Question: I have a dataframe extracted with Pandas for which one of the colums looks something like this:

What I want to do is to extract the numerical values (floats) in this column, which by itself I could do. The issue comes because I have some cells, like the cell 20 in the image, in which I have more than one number, so I would like to make an average of these values. I think that for that I would first need to recognize the different groups of numerical values in the string (each float number) and then extract them as floats to then operate with them. I don't know how to do this.
: I have found an solution to this using the re.findall command from regex. This is based on the answer of a question in this thread <URL>.
'''
for index,value in z.iteritems():
z[index]=statistics.mean([float(h) for h in re.findall(r'(?:\d{1,2}(?:\.\d*))',value)])
'''
Note that I haven't included match for integers, and only account for values up to 99, just due to the type of data that I have.
However, I get a warning with this approach, due to the loop (there is no warning when I do it only for one element of the series):
'SettingWithCopyWarning: A value is trying to be set on a copy of a slice from a DataFrame'
Although I don't see any issue happening with my data, is this warning important?
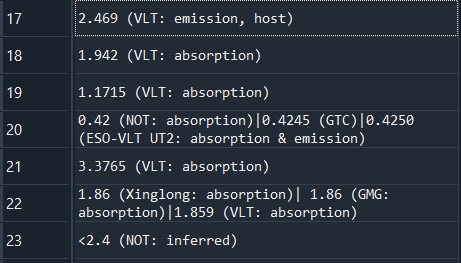
Answer: I have found a solution based on what I wrote previously in the of the original post:
It consists on using the 're.findall()' command with , as posted in this thread <URL>:
'''
statistics.mean([float(h) for h in re.findall(r'(?:\d{1,2}(?:\.\d*))',string)])
'''
Then, to over the dataframe column, just use the method with the pandas command (<URL> executing the operation above, and then apply this function to each element in the dataframe column:
'''
import re
import pandas as pd
import statistics
def redshift_to_num(string):
measures=[float(h) for h in re.findall(r'(?:\d{1,2}(?:\.\d*))',string)]
mean=statistics.mean(measures)
return mean
df.Redshift=df.Redshift.apply(lambda x: redshift_to_num(x))
'''
Notes:
- 'df.Redshift'- 're.findall'